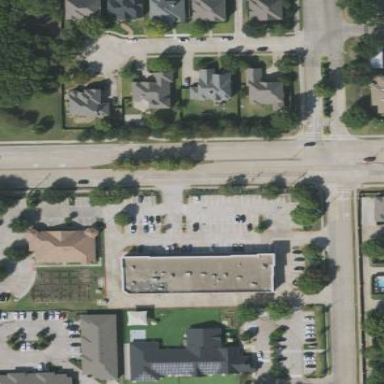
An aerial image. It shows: Commercial area.